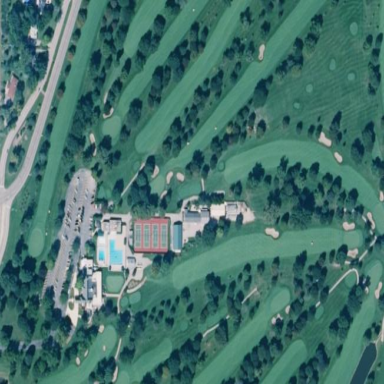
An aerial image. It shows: Golf course.